Сплошной незаряженный металлический шар радиуса $R$ разрезан плоскостью так, что меньшая его часть имеет площадь наружной поверхности $\pi R^2$. Поверхность разреза покрыта тонким слоем изолирующего вещества. Затем две части шара вновь соединяют, и восстанавливают исходную форму. Меньшей части шара сообщают заряд $+Q$, бОльшая часть шара остается нейтральной.
Найдите распределение заряда шара.
Найдите силу электростатического взаимодействия между двумя частями шара.
Найдите электростатическую энергию шара.
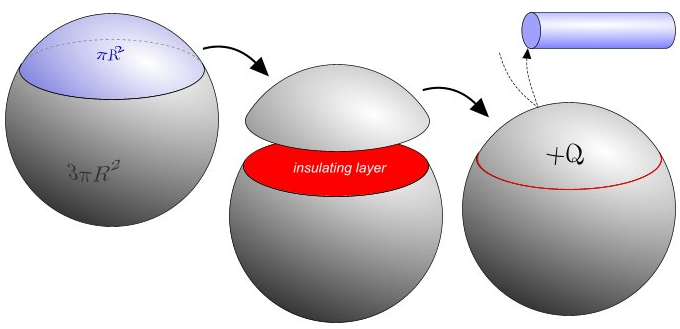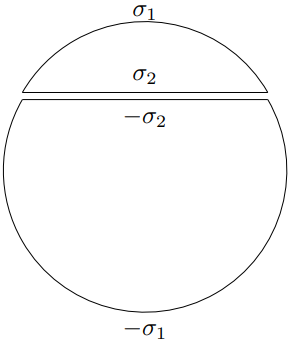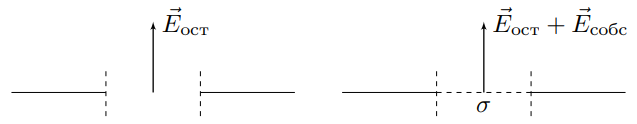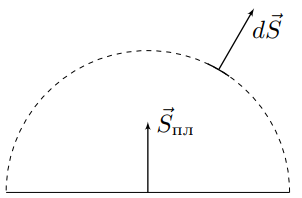
Найдите распределение заряда шара.
Решение: Заряд распределится по поверхностям частей шара так, чтобы в любой точке их объёма электрическое поле равнялось нулю. Из равенства нулю электрическое поле в объёме проводников напрямую следует, что их поверхности будут эквипотенциальны. Воспользуемся теоремой о единственности распределения зарядов: заряды фиксированной величины на поверхностях проводников единственным образом могут распределиться так, чтобы в объёме проводников электрическое поле равнялось нулю. Рассмотрим следующее распределение:1) по сферическим поверхностям частей шара заряд распределится равномерно с поверхностной плотностью заряда $\sigma_1$;2) суммарный заряд плоских поверхностей частей шара равен нулю, а сами они заряжены равномерно с поверхностными плотностями заряда $\pm{\sigma_2}$.Поскольку толщина изолятора мала, распределённый заряд представляет собой равномерно заряженную сферу и плоский конденсатор. Внутри равномерно заряженной сферы и вне плоского конденсатора электрическое поле равняется нулю, что удовлетворяет требованию к равенству нулю электрического поля в объёме шара.Суммарный заряд сферических поверхностей равен $Q$, откуда:$$\sigma_1=\cfrac{Q}{4\pi{R}^2}$$ Также, поскольку площади сферических поверхностей отличаются в три раза, заряды плоских поверхностей частей шара равны:$$q_{12}=\pm{\cfrac{3Q}{4}}$$Сразу найдём величину $\sigma_2$. Телесный угол, под которым видна меньшая из частей шара из его центра, равен:$$\Omega_0=\cfrac{S}{R^2}=2\pi\left(1-\cos\alpha\right)$$где $\alpha$ - угол между осью симметрии сегмента и линиями, проведёнными в точки его периметра из центра шара. Поскольку $S=\pi{R}^2$, имеем:$$\cos\alpha=\cfrac{1}{2}$$Для площади плоских поверхностей частей шара имеем:$$S_\text{пл}=\pi{R}^2\sin^2\alpha=\cfrac{3\pi{R}^2}{4}\Rightarrow{\sigma_2=\cfrac{Q}{\pi{R}^2}}$$

Найдите силу электростатического взаимодействия между двумя частями шара.
Решение: Электрическое поле на поверхности проводника направлено перпендикулярно ей.Пусть $\sigma$ и $\vec{e}_n$ - поверхностная плотность заряда и вектор нормали к поверхности проводника в некоторой его точке.Выделим в окрестности данной точки бесконечно малый элемент поверхности проводника. Пусть $\vec{E}_\text{собс}$ - электрическое поле, создаваемое выделенным элементом, а $\vec{E}_\text{ост}$ - электрическое поле, создаваемое оставшимися зарядами на поверхности проводника. Поскольку при переходе внутрь проводника электрическое поле выделенного элемента изменяется на противоположное, имеем:$$\begin{cases}\vec{E}_\text{собс}+\vec{E}_\text{ост}=\cfrac{\sigma}{\varepsilon_0}\vec{e}_n\\\vec{E}_\text{ост}-\vec{E}_\text{собс}=0\end{cases}\Rightarrow{\vec{E}_\text{собс}=\vec{E}_\text{ост}=\cfrac{\sigma}{2\varepsilon_0}\vec{e}_n}$$  Сила электростатического взаимодействия некоторой выделенной части зарядов с оставшейся частью зарядов проводника равна:$$\vec{F}=\int\vec{E}_\text{ост}dq{,}$$поскольку взаимодействия друг с другом частей, входящих в выделенную систему, компенсируются в силу третьего закона Ньютона.Далее отметим, что выражение для бесконечно малого элемента силы можно записать следующим образом:$$d\vec{F}=\vec{E}_\text{ост}dq=\cfrac{\sigma^2dS}{2\varepsilon_0}\vec{e}_n=p_\text{эл}dS\cdot{\vec{e}_n}$$где $p_\text{эл}=\cfrac{\sigma^2}{2\varepsilon_0}$ - "электростатическое давление" на поверхность проводника.
Ответ: Сила притяжения частей шара: $F=\cfrac{45Q^2}{128\pi\varepsilon_0 R^2}$

Найдите электростатическую энергию шара.
Решение: При нулевой толщине изолятора заряды равномерно распределены только по сферической поверхности, т.к заряды плоских поверхностей друг друга компенсируют. Тогда потенциальная энергия взаимодействия зарядов сферической поверхности равна: $$W_0=\cfrac{\varphi{Q}}{2} $$ где $\varphi$ - потенциал на поверхности шара, равный: $$\varphi=\cfrac{Q}{4\pi\epsilon_0R} $$ Тогда энергия системы при нулевой толщине изолятора равна: $$W_0=\cfrac{Q^2}{8\pi\epsilon_0R} $$ Можно исследовать и первую поправку к величине энергии системы. При ненулевой толщине изолятора энергия системы равна: $$W_p=W_0+A $$ где $A$ - работа внешних сил по относительному перемещению частей шара. При толщине зазора $h\ll{R}$ работа $A$ равна: $$A=Fh=\cfrac{45Q^2}{128\pi\epsilon_0R^2}\cdot{h} $$ В пределе для нулевой толщины изолятора имеем:
Ответ: $W=\cfrac{Q^2}{8\pi\varepsilon_0 R}$
Темы:
T, ★, Электростатика, Теорема Гаусса, Электромагнетизм, Электрическое давление, Энергия электрического поля, 2012, Physics Cup